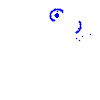
Particle: proton